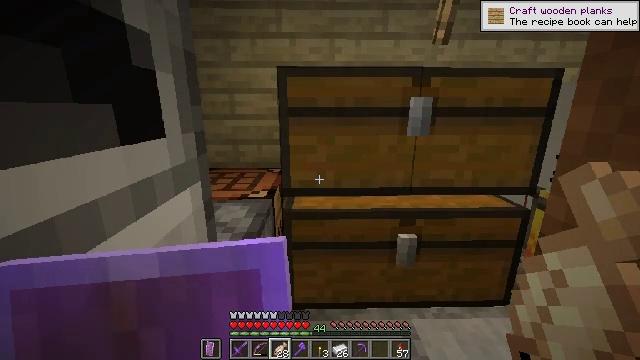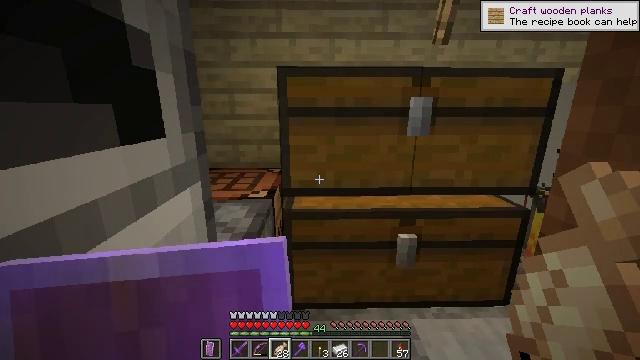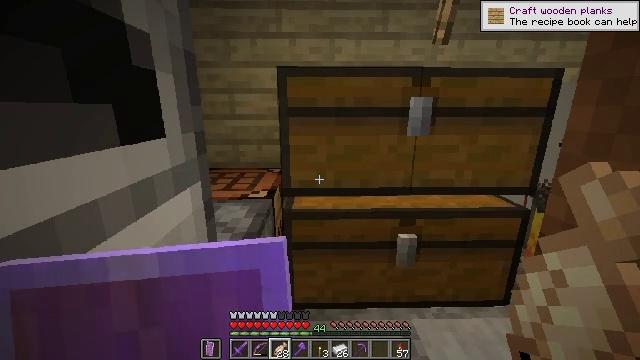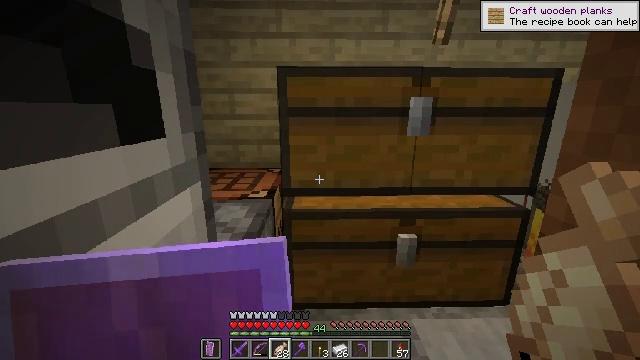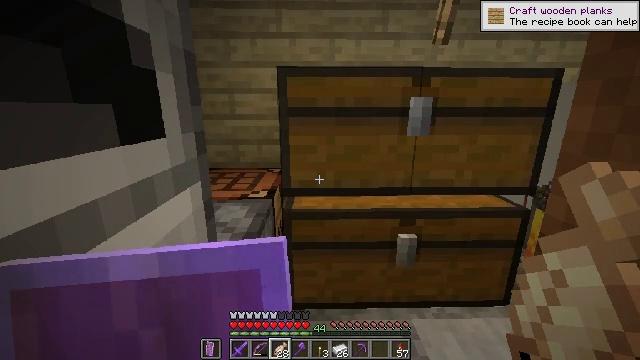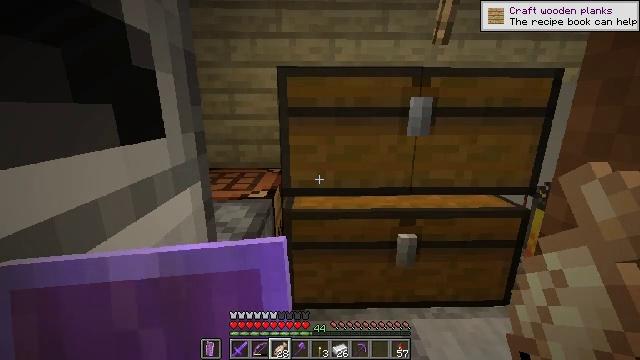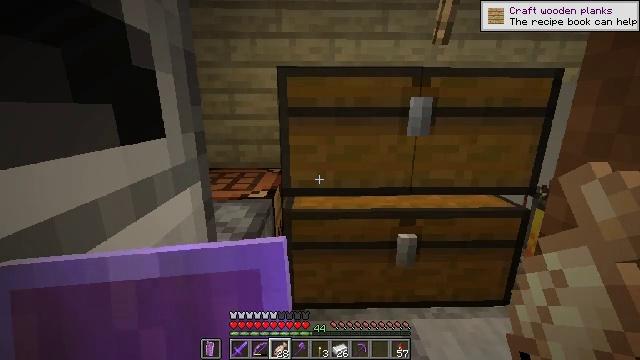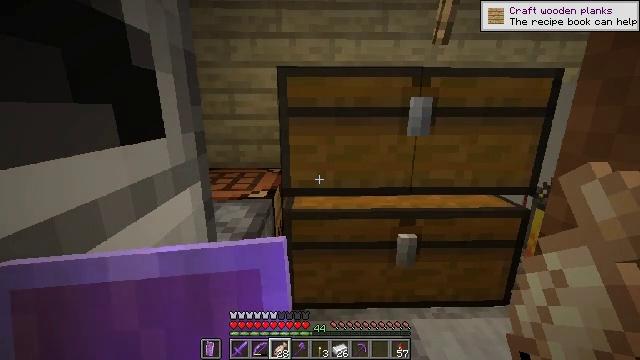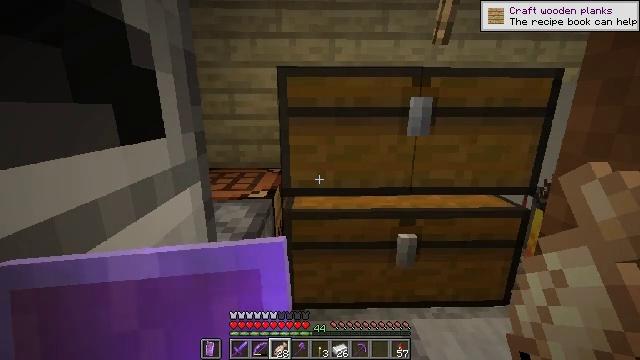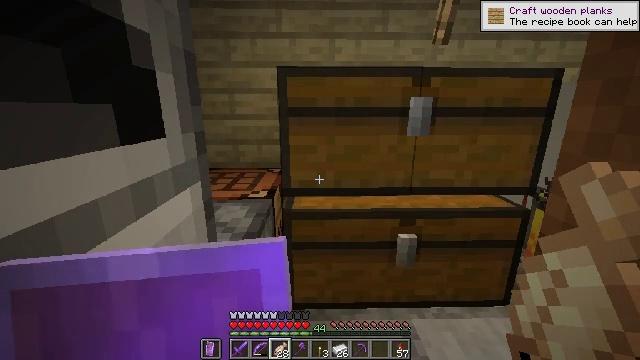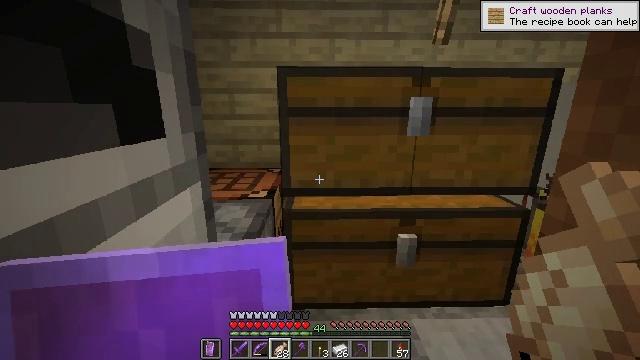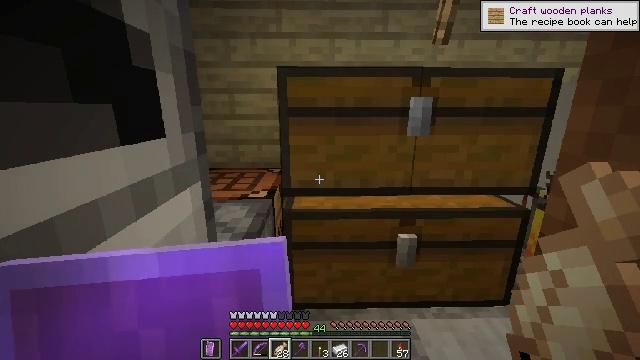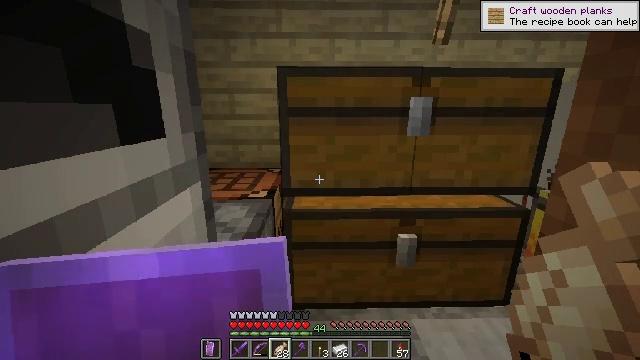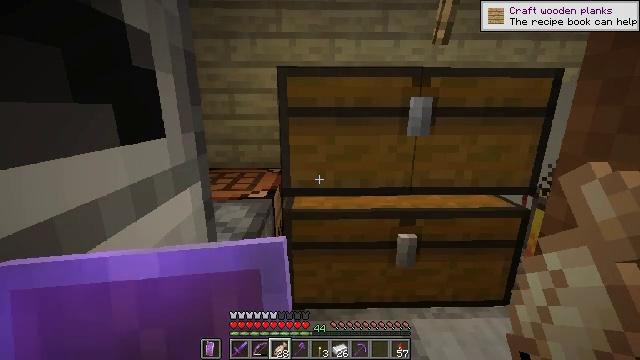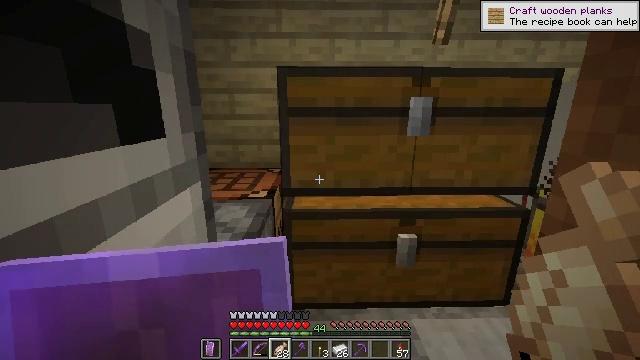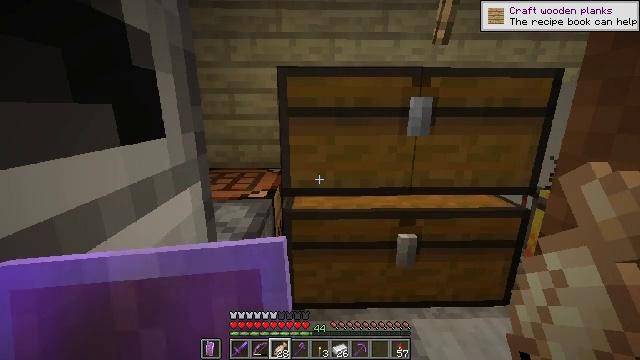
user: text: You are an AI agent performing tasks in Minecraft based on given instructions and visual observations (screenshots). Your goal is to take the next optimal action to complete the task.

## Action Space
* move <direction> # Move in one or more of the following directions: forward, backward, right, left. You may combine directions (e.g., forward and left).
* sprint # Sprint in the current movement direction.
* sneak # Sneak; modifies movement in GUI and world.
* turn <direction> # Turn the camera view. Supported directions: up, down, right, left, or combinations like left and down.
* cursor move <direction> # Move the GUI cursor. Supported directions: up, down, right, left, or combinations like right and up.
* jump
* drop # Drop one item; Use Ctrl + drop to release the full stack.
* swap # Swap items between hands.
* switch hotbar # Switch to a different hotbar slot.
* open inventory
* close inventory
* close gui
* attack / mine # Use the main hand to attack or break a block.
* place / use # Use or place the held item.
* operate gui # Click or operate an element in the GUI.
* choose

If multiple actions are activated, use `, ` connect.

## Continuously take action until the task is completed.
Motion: motion action
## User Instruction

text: Turn crimson stems into crimson planks in your inventory.
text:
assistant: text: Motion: no_op
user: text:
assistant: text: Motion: no_op
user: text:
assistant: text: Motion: no_op
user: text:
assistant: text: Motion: no_op
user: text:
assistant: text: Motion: no_op
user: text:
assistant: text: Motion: no_op
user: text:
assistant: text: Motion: no_op
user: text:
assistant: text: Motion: no_op
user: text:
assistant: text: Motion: no_op
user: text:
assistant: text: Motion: no_op
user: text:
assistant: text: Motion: no_op
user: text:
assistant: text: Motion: no_op
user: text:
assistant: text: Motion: no_op
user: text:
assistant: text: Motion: no_op
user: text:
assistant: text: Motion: no_op
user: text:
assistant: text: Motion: no_op
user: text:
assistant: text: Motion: no_op
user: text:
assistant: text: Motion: no_op
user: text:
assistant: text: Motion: no_op
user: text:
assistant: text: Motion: no_op
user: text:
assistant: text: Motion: no_op
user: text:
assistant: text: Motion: no_op
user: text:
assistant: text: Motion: no_op
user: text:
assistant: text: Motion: no_op
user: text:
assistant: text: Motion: no_op
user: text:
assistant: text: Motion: no_op
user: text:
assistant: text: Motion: no_op
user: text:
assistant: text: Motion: no_op
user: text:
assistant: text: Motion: no_op
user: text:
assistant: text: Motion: no_op